Question: How do I delete the top and bottom margins of the dots in the green LinearLayout?
I have tried with setMargins to 0 but it not works
This are my Java class and my XML's

'''
public class MainActivity extends Activity {
private ViewPager viewPager;
private MyViewPagerAdapter myViewPagerAdapter;
private ArrayList<Integer> listOfItems;
private LinearLayout dotsLayout;
private int dotsCount;
private TextView[] dots;
@Override
protected void onCreate(Bundle savedInstanceState) {
super.onCreate(savedInstanceState);
setContentView(R.layout.activity_main);
initViews();
setViewPagerItemsWithAdapter();
setUiPageViewController();
}
private void setUiPageViewController() {
dotsLayout = (LinearLayout)findViewById(R.id.viewPagerCountDots);
dotsCount = myViewPagerAdapter.getCount();
dots = new TextView[dotsCount];
LinearLayout.LayoutParams params = new LinearLayout.LayoutParams(LayoutParams.WRAP_CONTENT, LayoutParams.WRAP_CONTENT);
params.gravity = Gravity.CENTER_VERTICAL;
params.setMargins(2, 0, 1, 0);
for (int i = 0; i < dotsCount; i++) {
dots[i] = new TextView(this);
dots[i].setText(Html.fromHtml("&#8226;"));
dots[i].setTextSize(30);
dots[i].setTextColor(getResources().getColor(R.color.blanco));
dots[i].setLayoutParams(params);
dotsLayout.addView(dots[i]);
}
dots[0].setTextColor(getResources().getColor(R.color.negro));
}
private void setViewPagerItemsWithAdapter() {
myViewPagerAdapter = new MyViewPagerAdapter(listOfItems);
viewPager.setAdapter(myViewPagerAdapter);
viewPager.setCurrentItem(0);
viewPager.setOnPageChangeListener(viewPagerPageChangeListener);
}
// page change listener
OnPageChangeListener viewPagerPageChangeListener = new OnPageChangeListener() {
@Override
public void onPageSelected(int position) {
for (int i = 0; i < dotsCount; i++) {
dots[i].setTextColor(getResources().getColor(R.color.blanco));
}
dots[position].setTextColor(getResources().getColor(R.color.negro));
}
@Override
public void onPageScrolled(int arg0, float arg1, int arg2) {
}
@Override
public void onPageScrollStateChanged(int arg0) {
}
};
private void initViews() {
viewPager = (ViewPager)findViewById(R.id.viewPager);
listOfItems = new ArrayList<Integer>();
listOfItems.add(1);
listOfItems.add(2);
listOfItems.add(3);
listOfItems.add(4);
listOfItems.add(5);
}
// adapter
public class MyViewPagerAdapter extends PagerAdapter{
private LayoutInflater layoutInflater;
private ArrayList<Integer> items;
public MyViewPagerAdapter(ArrayList<Integer> listOfItems) {
this.items = listOfItems;
}
@Override
public Object instantiateItem(ViewGroup container, int position) {
layoutInflater = (LayoutInflater) getApplicationContext().getSystemService(Context.LAYOUT_INFLATER_SERVICE);
View view = layoutInflater.inflate(R.layout.view_pager_item, container,false);
TextView tView = (TextView)view.findViewById(R.id.PageNumber);
tView.setText(listOfItems.get(position).toString());
((ViewPager) container).addView(view);
return view;
}
@Override
public int getCount() {
return items.size();
}
@Override
public boolean isViewFromObject(View view, Object obj) {
return view == ((View)obj);
}
@Override
public void destroyItem(ViewGroup container, int position, Object object) {
View view = (View)object;
((ViewPager) container).removeView(view);
}
}
}
'''
'''
<RelativeLayout xmlns:android="http://schemas.android.com/apk/res/android"
xmlns:tools="http://schemas.android.com/tools"
android:layout_width="match_parent"
android:layout_height="match_parent" >
<android.support.v4.view.ViewPager
android:id="@+id/viewPager"
android:layout_width="match_parent"
android:layout_height="100dp" >
</android.support.v4.view.ViewPager>
<RelativeLayout
android:id="@+id/viewPagerIndicator"
android:layout_width="match_parent"
android:layout_height="wrap_content"
android:layout_below="@+id/viewPager"
android:background="@color/app_green" >
<LinearLayout
android:id="@+id/viewPagerCountDots"
android:layout_width="wrap_content"
android:layout_height="wrap_content"
android:layout_centerInParent="true"
android:orientation="horizontal" >
</LinearLayout>
</RelativeLayout>
</RelativeLayout>
'''
'''
<?xml version="1.0" encoding="utf-8"?>
<RelativeLayout xmlns:android="http://schemas.android.com/apk/res/android"
android:id="@+id/RelativeLayout1"
android:layout_width="match_parent"
android:layout_height="wrap_content"
android:background="#FF0000" >
<TextView
android:id="@+id/PageNumber"
android:layout_width="match_parent"
android:layout_height="wrap_content"
android:layout_centerHorizontal="true"
android:layout_centerVertical="true"
android:gravity="center"
android:textColor="@android:color/white"
android:textSize="50sp" />
</RelativeLayout>
'''
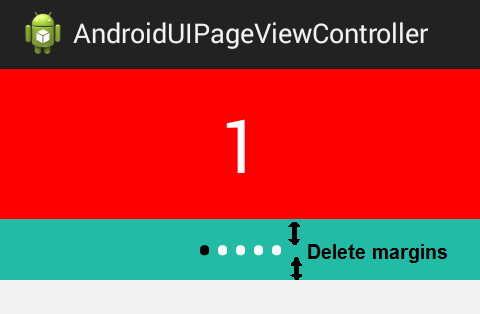
Answer: From what I understand of how you are doing things the problem is because you are using full stop characters as your indicator. So the text view has space to accommodate larger characters.
I would suggest using images of white and black circles and having them in the linear layout. Or you could use a 'RadioGroup' like below
'''
<RadioGroup
android:id="@+id/radioGroup1"
android:layout_width="wrap_content"
android:layout_height="wrap_content"
android:orientation="horizontal">
<RadioButton
android:id="@+id/radio0"
android:layout_width="wrap_content"
android:layout_height="wrap_content"
android:checked="true"
android:text="" />
<RadioButton
android:id="@+id/radio1"
android:layout_width="wrap_content"
android:layout_height="wrap_content"
android:text="" />
<RadioButton
android:id="@+id/radio2"
android:layout_width="wrap_content"
android:layout_height="wrap_content"
android:text="" />
</RadioGroup>
'''
then to set which one shows as selected use something like
'''
RadioGroup dots = (RadioGroup)findViewById(R.id.radioGroup1);
int[] dotsIndex = {r.id.radio0, r.id.radio1,r.id.radio2};
dots.check(dotsIndex[indexToBeHighlighted]);
'''